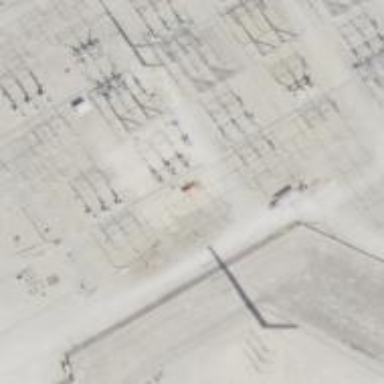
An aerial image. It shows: Switch for power supply.